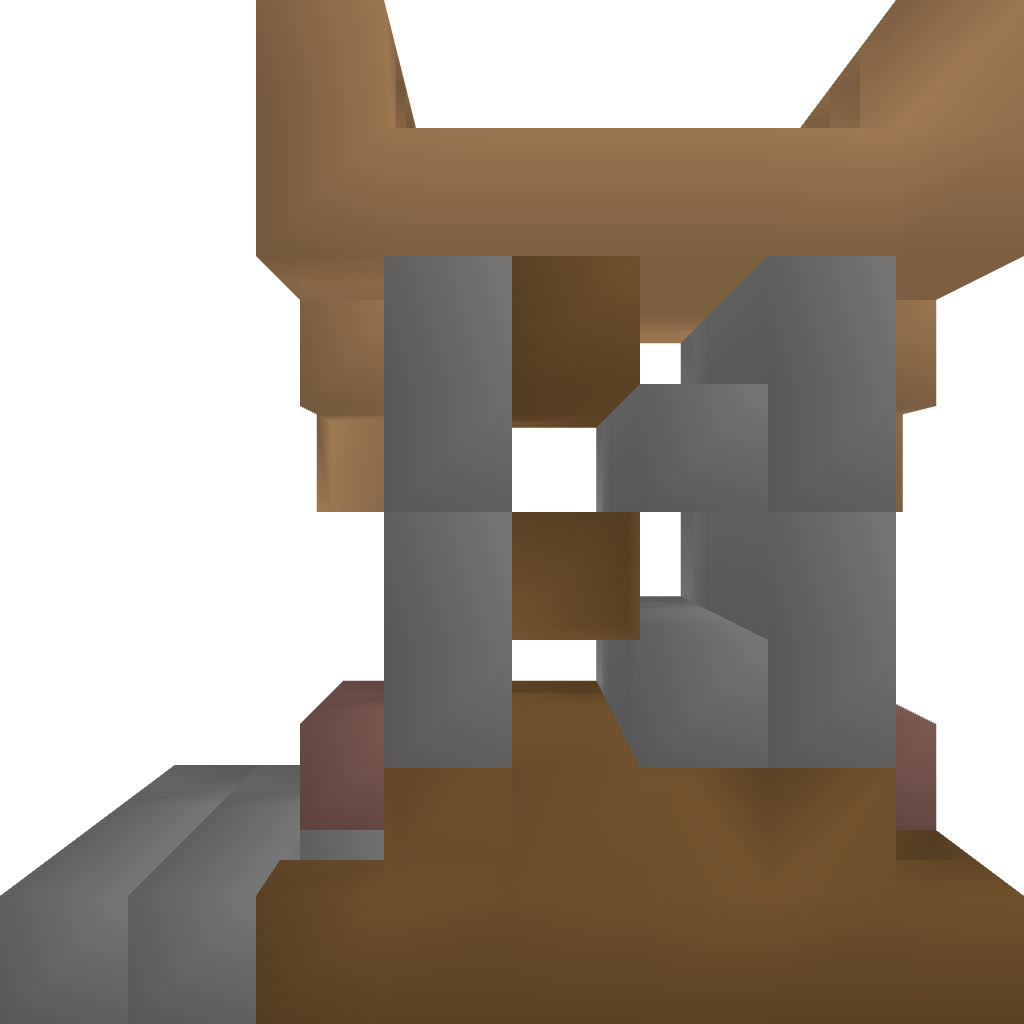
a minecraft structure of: Wall: Segment bad low quality